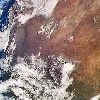
Label: land